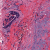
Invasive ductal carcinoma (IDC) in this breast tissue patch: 0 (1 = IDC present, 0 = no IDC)